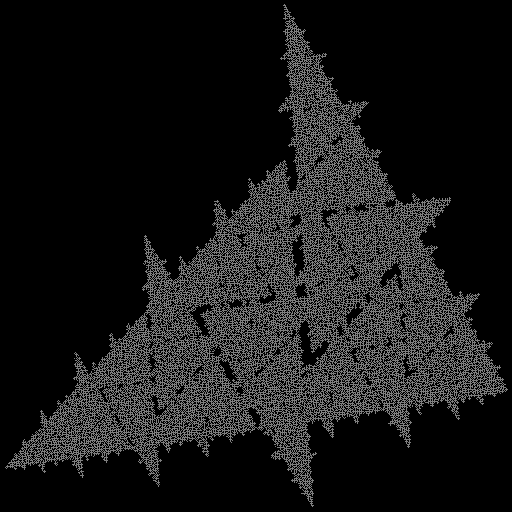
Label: a1